Question: I recently updated my Visual Studio 2013 to Update 2 RTM. Now for my C# files, the navigation bar has a new dropdown for , instead of just having and like it used to. The dropdown is taking up valuable screen real estate.
Is there a way to hide that dropdown in the navigation bar?
See <URL> for a picture of what a navigation bar looks like.
I added a picture of what my navigation bar looks like for a C# file.

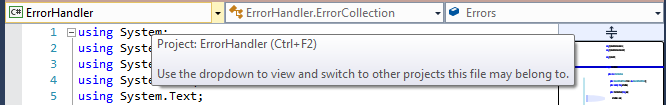
Answer: I don't think as things currently stand that you can disable it, but its name is apparently "Context Switcher".
According to <URL>. I agree that it's confusing, and I'm not a big fan.
A thorough search of the VS options for anything related to "Navigation Bar", "Context Switcher", or "Universal Apps" comes up empty and there don't seem to be any extensions offering this capability either. As far as I know these would be the main avenues for configuration, so my conclusion is that we are stuck with it until the next VS update or until someone gets around to making an extension that can disable it.
If you prefer, you can disable the navigation bar entirely in "Tools > Options > Text Editor > All Languages > Navigation Bar" (or you can disable the bar on a language by language basis.)
As of <URL>, you can drag and adjust the relative sizing of the 3 drop down lists in the navigation bar.
From a little local testing it looks like the sizing you set is shared between all files and solutions and it persists after closing and reopening visual studio.
I shrank the context switcher down to just the visible text, and it feels more well proportioned and closer to the classic Class and Member drop down layout.